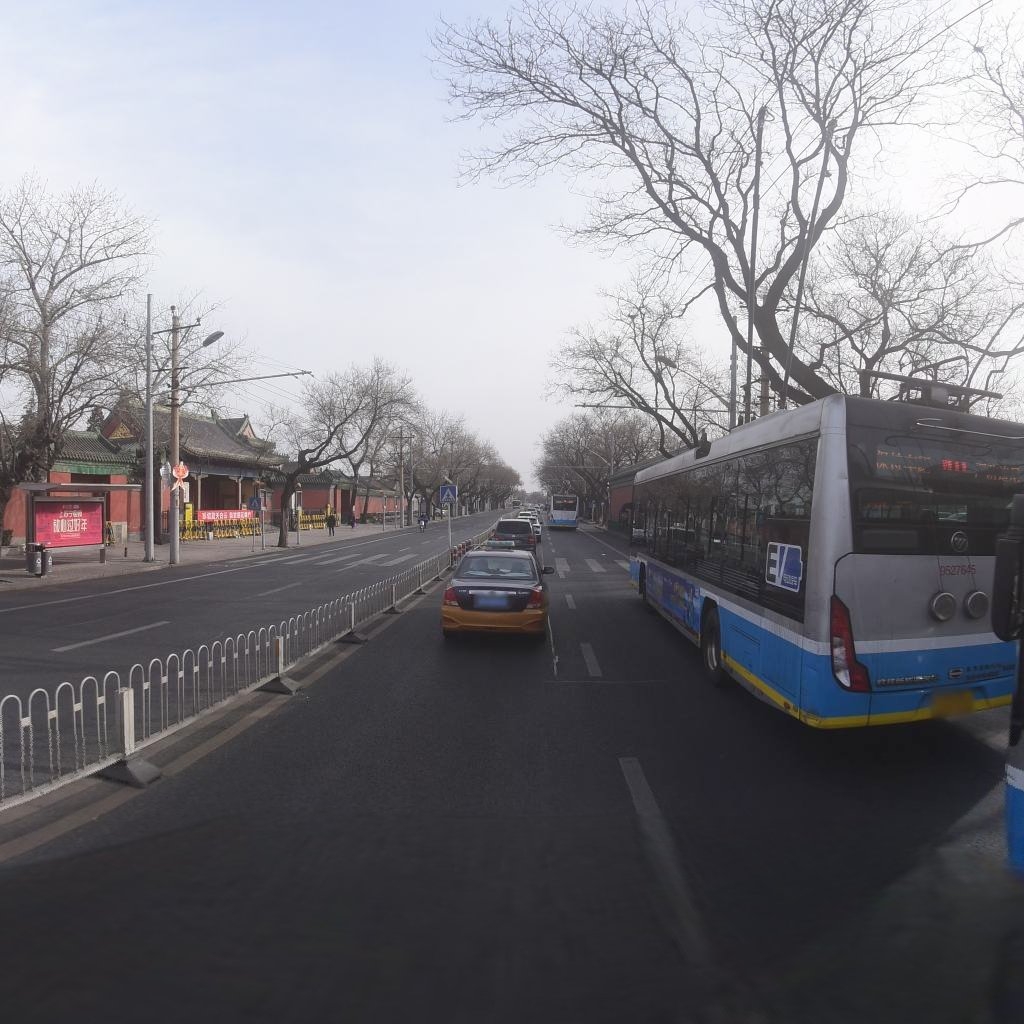
Region: Xicheng
Road damage annotations: longitudinal patch, transverse patch